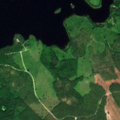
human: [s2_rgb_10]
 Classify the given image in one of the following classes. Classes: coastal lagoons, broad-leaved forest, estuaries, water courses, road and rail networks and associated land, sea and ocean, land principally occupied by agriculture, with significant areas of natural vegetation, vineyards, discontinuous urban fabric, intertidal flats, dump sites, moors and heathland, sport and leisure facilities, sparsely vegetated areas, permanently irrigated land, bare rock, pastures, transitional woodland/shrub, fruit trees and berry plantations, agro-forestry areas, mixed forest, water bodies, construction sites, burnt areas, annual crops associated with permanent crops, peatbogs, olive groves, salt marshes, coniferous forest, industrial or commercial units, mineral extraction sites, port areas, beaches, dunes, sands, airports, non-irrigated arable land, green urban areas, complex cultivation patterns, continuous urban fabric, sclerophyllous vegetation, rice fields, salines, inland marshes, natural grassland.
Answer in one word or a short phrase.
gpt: coniferous forest, mixed forest, transitional woodland/shrub, water bodies